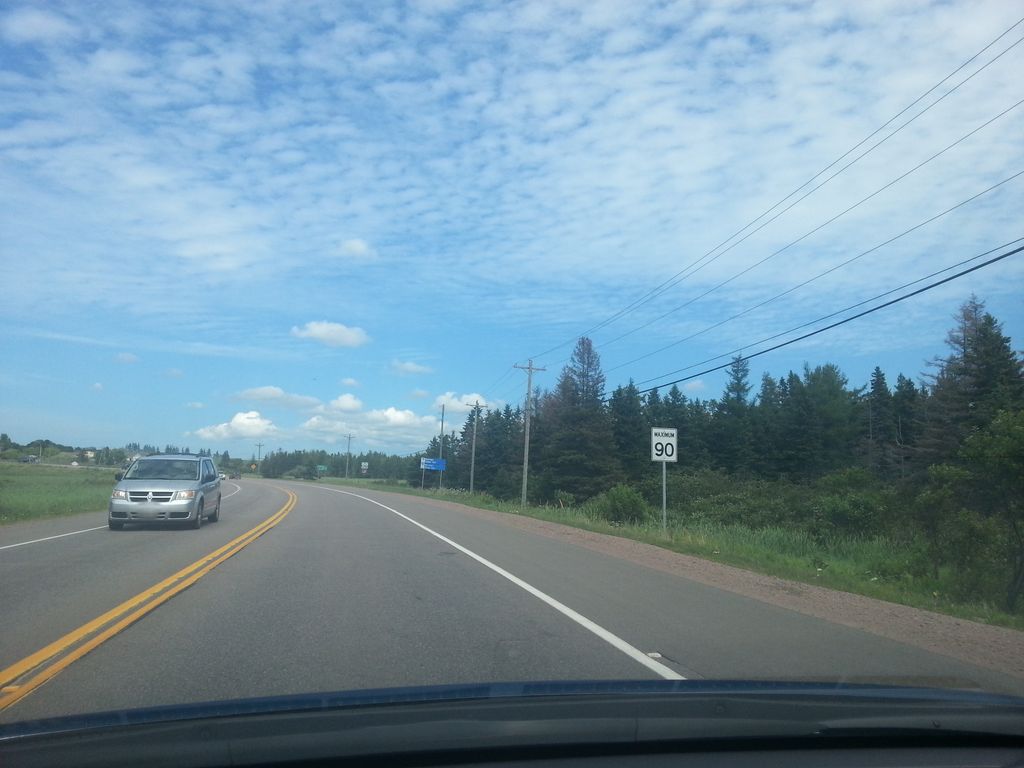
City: charlottetown